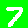
Digit: 7